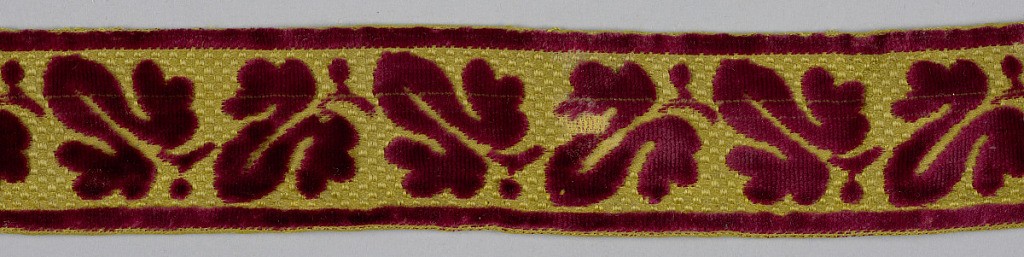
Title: Fragments
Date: late 18th–early 19th century
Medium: silk Technique: cut and uncut supplementary warp pile (velvet) in a woven foundation
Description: Seven velvet braids of different designs.